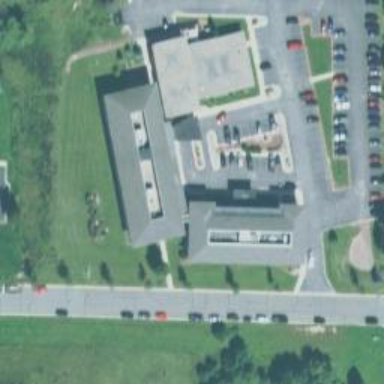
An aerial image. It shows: Healthcare clinic.